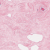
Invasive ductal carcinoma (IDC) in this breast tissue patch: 0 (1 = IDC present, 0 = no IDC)